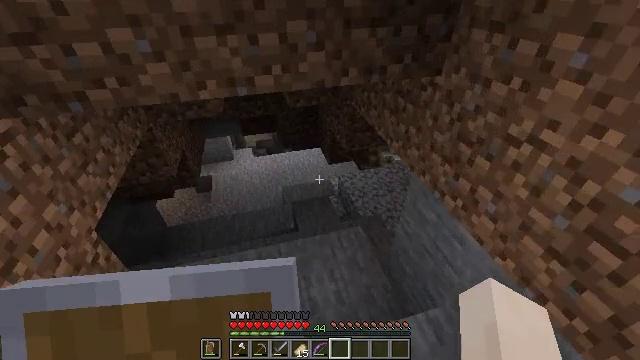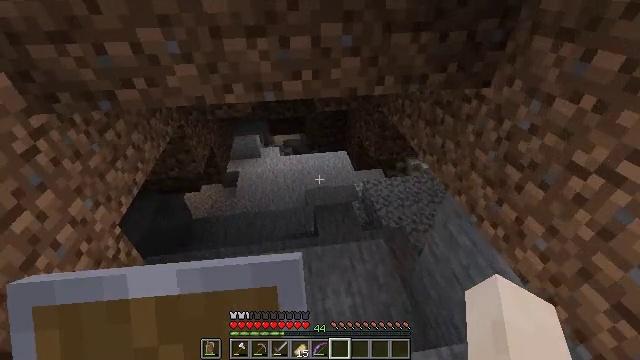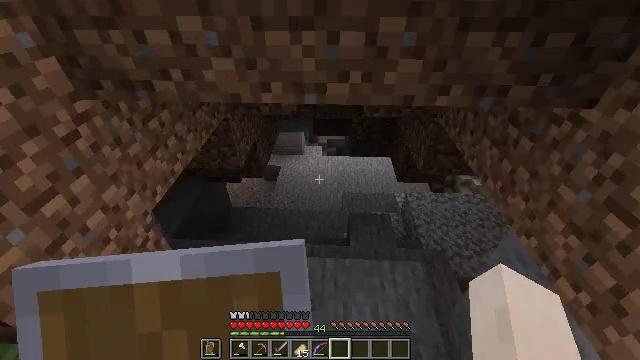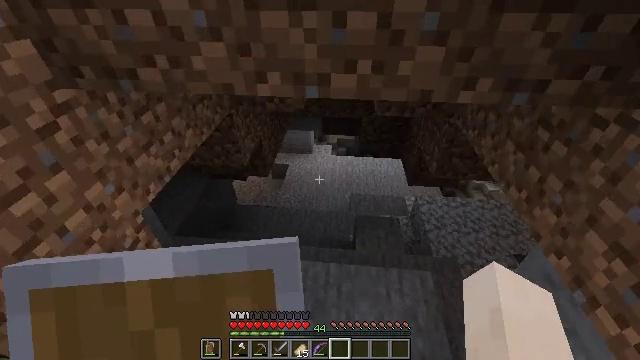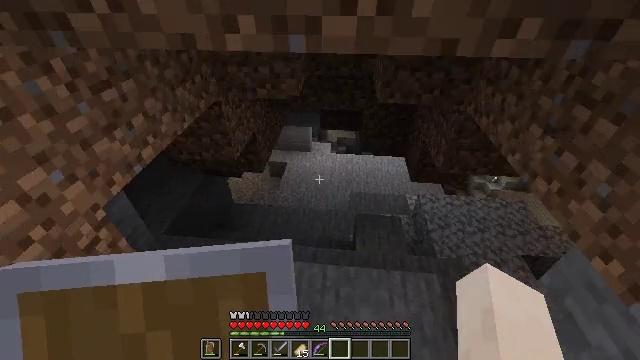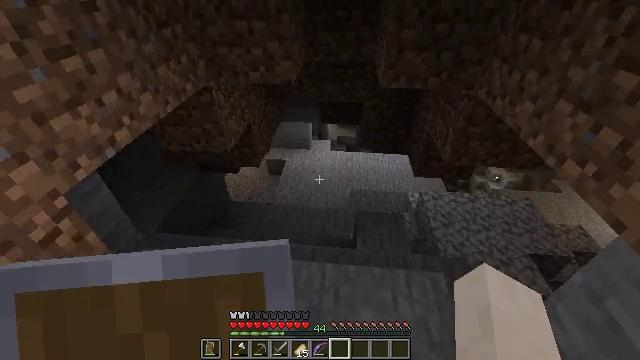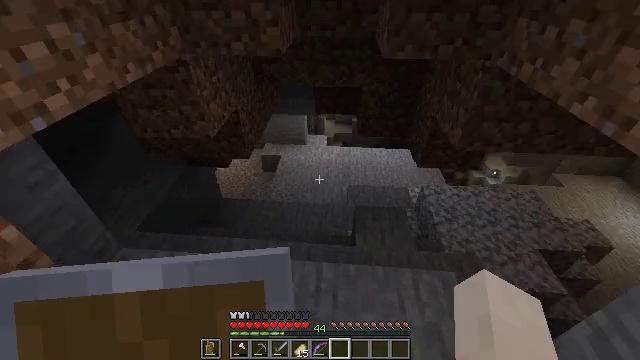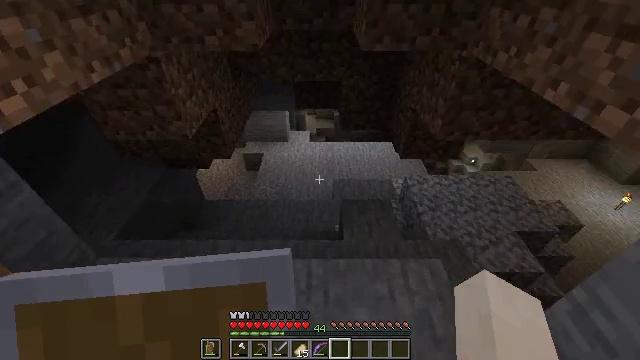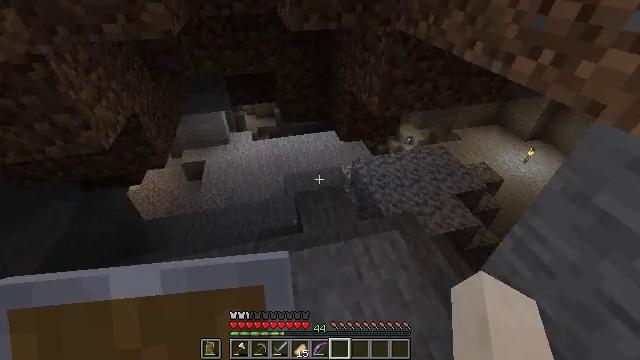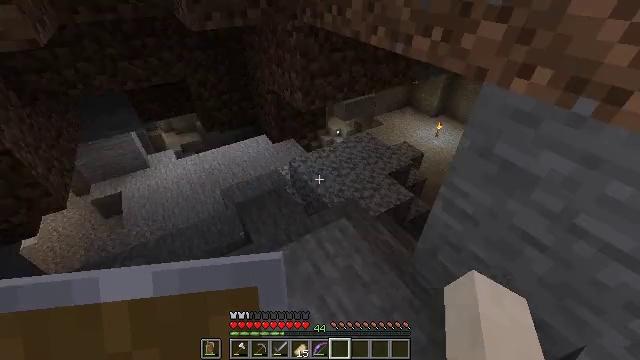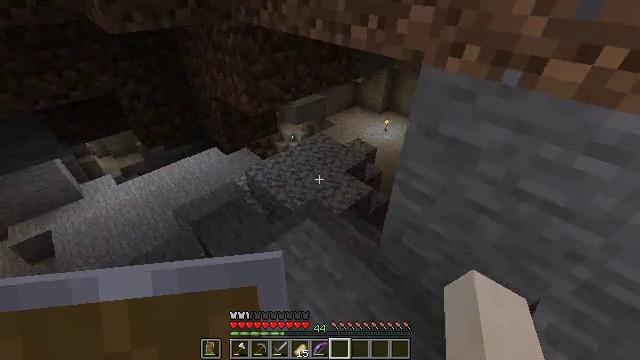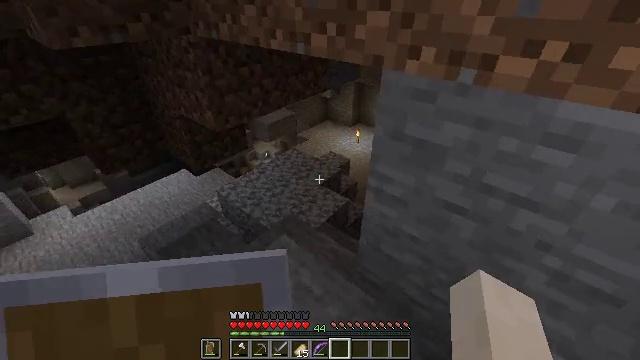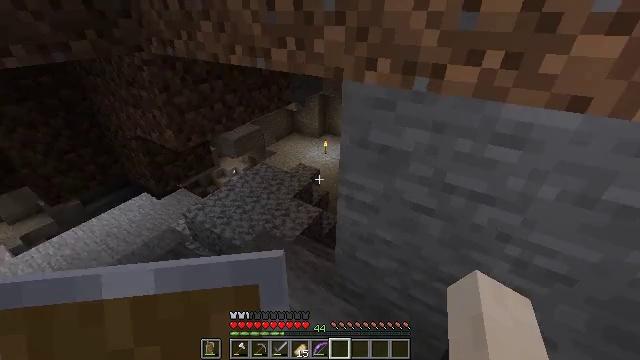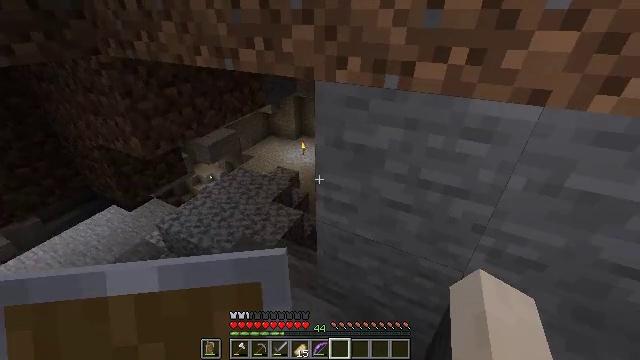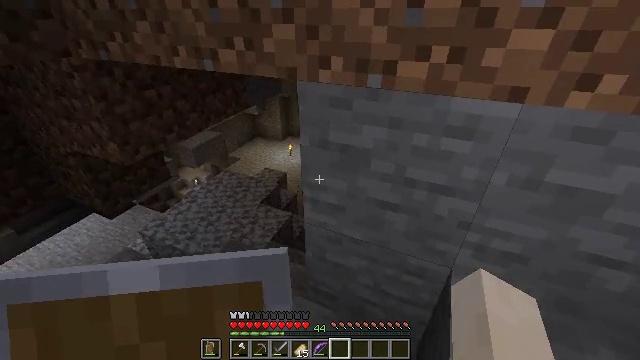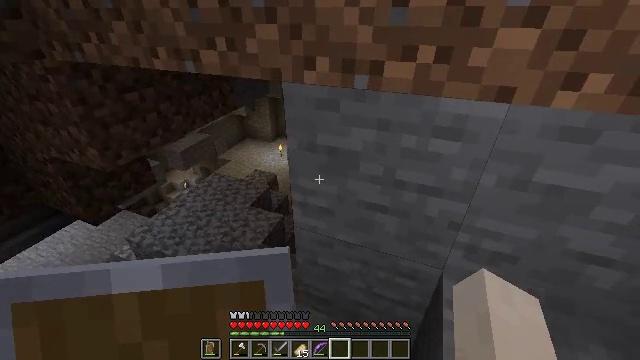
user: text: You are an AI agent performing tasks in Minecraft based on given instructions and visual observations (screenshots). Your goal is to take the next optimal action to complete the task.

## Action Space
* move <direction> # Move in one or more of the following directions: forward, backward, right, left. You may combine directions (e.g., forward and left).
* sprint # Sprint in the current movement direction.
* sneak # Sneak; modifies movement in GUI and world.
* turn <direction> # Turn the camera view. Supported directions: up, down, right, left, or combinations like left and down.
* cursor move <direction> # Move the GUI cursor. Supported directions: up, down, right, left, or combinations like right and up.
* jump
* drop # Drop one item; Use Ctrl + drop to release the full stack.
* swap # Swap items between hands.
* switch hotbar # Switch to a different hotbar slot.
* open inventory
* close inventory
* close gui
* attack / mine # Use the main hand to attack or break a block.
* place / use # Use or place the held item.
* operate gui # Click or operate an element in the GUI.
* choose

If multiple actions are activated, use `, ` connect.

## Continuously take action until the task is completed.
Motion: motion action
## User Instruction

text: Destroy the dangerous spawner.
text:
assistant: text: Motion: move forward, turn left
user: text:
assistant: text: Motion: move forward, turn left
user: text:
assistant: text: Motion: move forward, turn left
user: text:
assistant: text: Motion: move forward
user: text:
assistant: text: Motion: move forward
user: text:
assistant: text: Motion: move forward
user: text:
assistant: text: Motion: move forward, sneak, turn right
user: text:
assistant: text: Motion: move forward, sneak, turn right
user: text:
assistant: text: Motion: move forward, sneak, turn right
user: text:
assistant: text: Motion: move forward, sneak, turn right and up
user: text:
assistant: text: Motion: move forward and move left, sneak, turn right and up
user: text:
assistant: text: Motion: move forward and move left, sneak, turn right and up
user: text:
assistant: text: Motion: move forward and move left, sneak, turn right
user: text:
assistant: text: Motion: move forward and move left, sneak, turn right
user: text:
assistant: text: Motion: move forward and move left, sneak, turn right
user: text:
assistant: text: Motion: move forward and move left, sneak
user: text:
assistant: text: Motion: move forward and move left, sneak
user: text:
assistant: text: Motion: move forward and move left
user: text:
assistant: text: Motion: move forward and move left
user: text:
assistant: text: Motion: move forward and move left
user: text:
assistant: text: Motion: move forward and move left
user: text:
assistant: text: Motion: move forward and move left
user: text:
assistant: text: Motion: move forward and move left
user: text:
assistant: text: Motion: move forward and move left, sneak, turn right
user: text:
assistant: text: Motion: move forward and move left, sneak, turn right
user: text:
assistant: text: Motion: move forward and move left, sneak, turn right and down
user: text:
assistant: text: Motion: move forward and move left, sneak, turn right and down
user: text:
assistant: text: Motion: move forward and move left, sneak, turn right
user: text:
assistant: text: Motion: move forward and move left, sneak, turn right
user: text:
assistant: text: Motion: move forward and move left, sneak, turn right and down